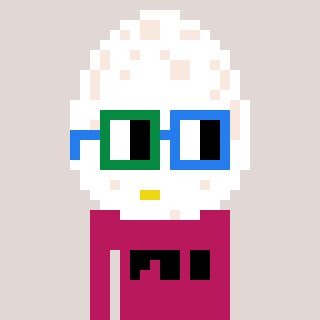
a pixel art character with square green and blue glasses, a egg-shaped head and a darkpink-colored body on a warm background